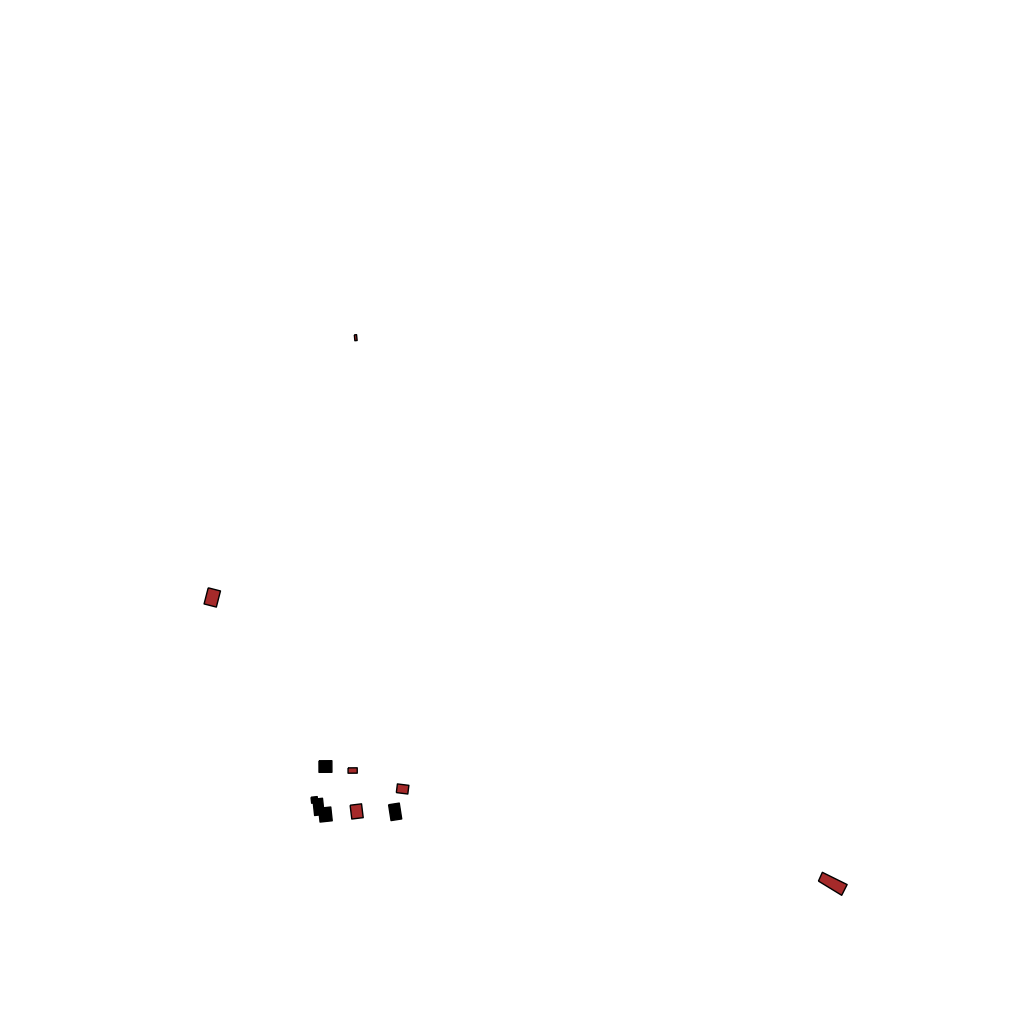
Tags: overhead vector_map, industrial, recreation, residential, special, individual_rise, density_2, Building, Facility, 1.0 km²